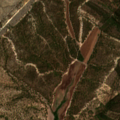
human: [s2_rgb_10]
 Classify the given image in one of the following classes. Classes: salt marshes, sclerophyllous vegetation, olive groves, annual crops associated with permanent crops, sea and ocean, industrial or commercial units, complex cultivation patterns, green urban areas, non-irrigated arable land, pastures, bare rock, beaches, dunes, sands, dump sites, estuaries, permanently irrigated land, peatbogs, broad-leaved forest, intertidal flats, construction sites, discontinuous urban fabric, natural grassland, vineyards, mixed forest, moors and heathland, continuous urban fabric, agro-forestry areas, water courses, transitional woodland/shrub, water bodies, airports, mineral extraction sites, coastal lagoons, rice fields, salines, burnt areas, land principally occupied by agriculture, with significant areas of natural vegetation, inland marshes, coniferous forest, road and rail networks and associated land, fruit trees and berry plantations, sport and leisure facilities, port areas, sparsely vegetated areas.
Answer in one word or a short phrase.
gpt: complex cultivation patterns, broad-leaved forest, mixed forest, transitional woodland/shrub